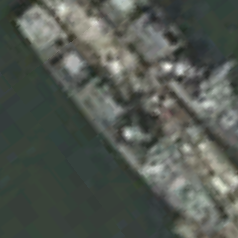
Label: cruiser